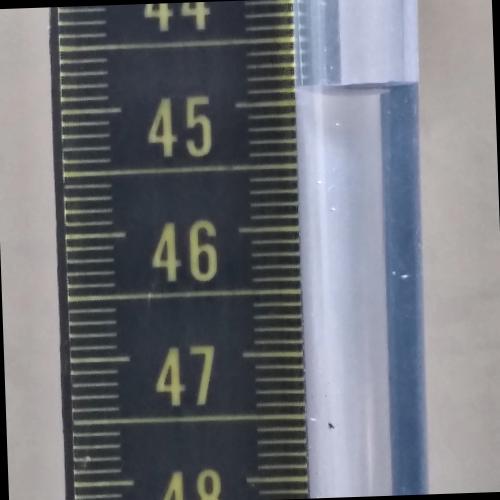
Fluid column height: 44.9 cm